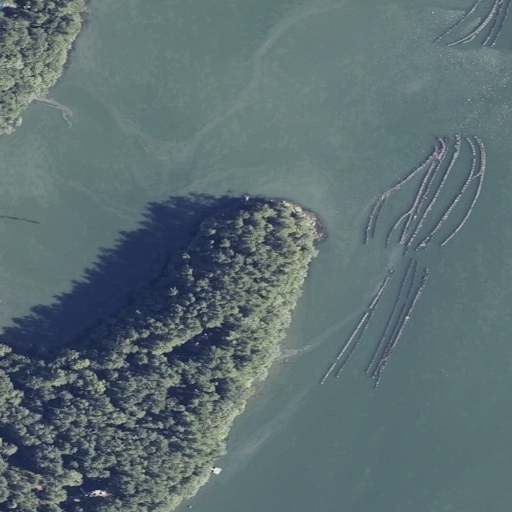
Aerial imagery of cape in Maine named Little Point containing open water, evergreen forest, herbaceous wetlands, mixed forest, open development, and deciduous forest